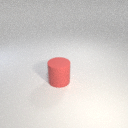
large red rubber cylinder